Field crop: maize
Growth stage: 2
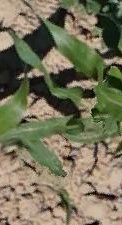
Species: maize